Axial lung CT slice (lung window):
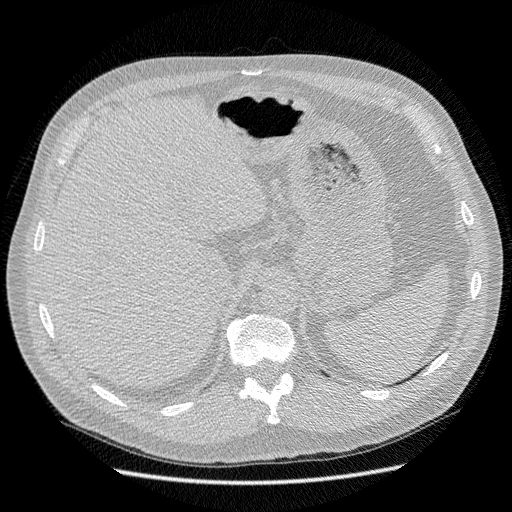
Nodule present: no